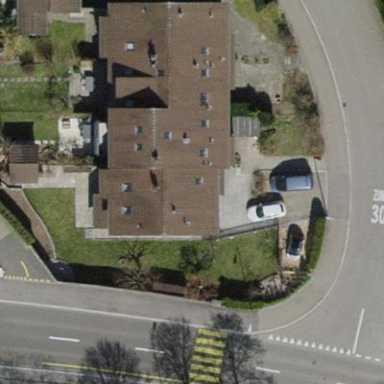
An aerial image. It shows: Building with tiled roof.